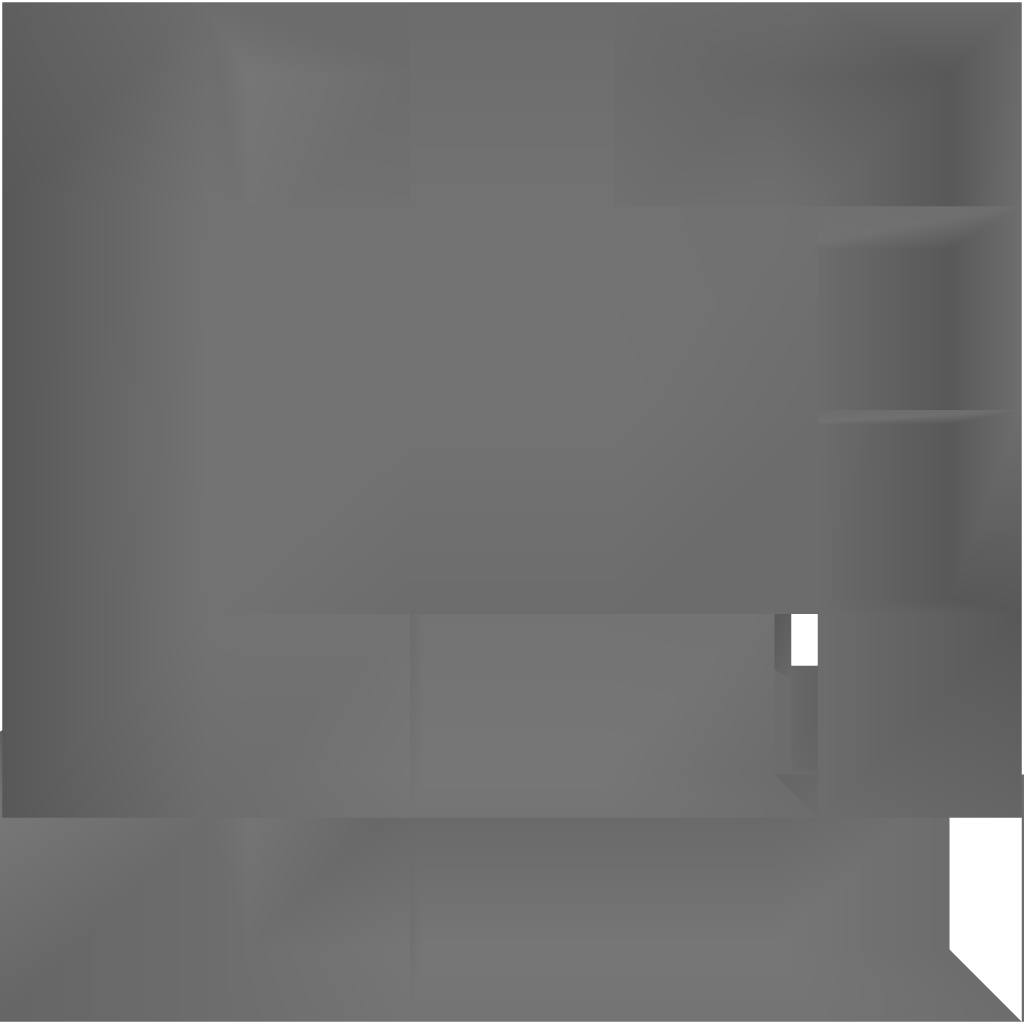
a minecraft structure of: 4 Furnaces bad low quality